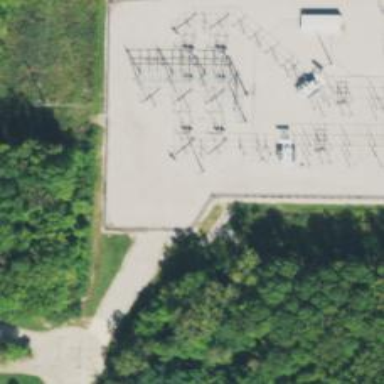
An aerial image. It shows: Switch used for power control.